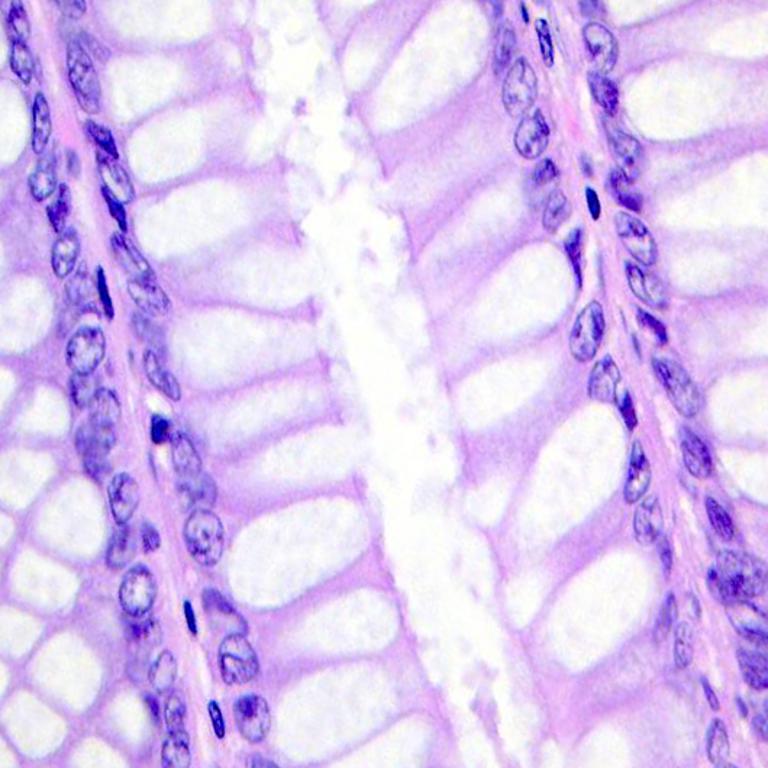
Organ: colon
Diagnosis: benign